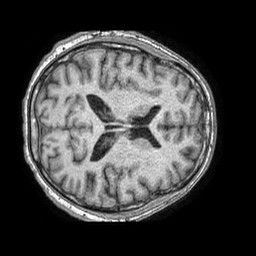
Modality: T1w
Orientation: axial
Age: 41
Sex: male
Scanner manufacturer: philips
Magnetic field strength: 1.5 T
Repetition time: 0.007511 s
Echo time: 0.003409 s